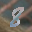
Label: 8